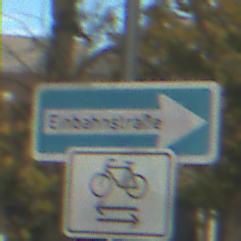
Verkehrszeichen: EinbahnstrasseRechtsweisend
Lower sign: RichtungsangabeDurchPfeile9
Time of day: MorningAfternoon
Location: Outdoor (Urban)
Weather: PartlyCloudy
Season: NotSpecified
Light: Natural